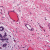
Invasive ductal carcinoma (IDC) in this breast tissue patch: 0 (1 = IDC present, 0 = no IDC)